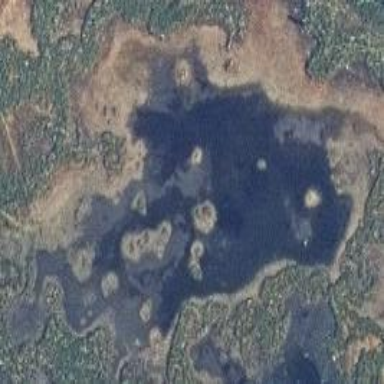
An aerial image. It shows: Tundra pond in the wetland area.